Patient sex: M
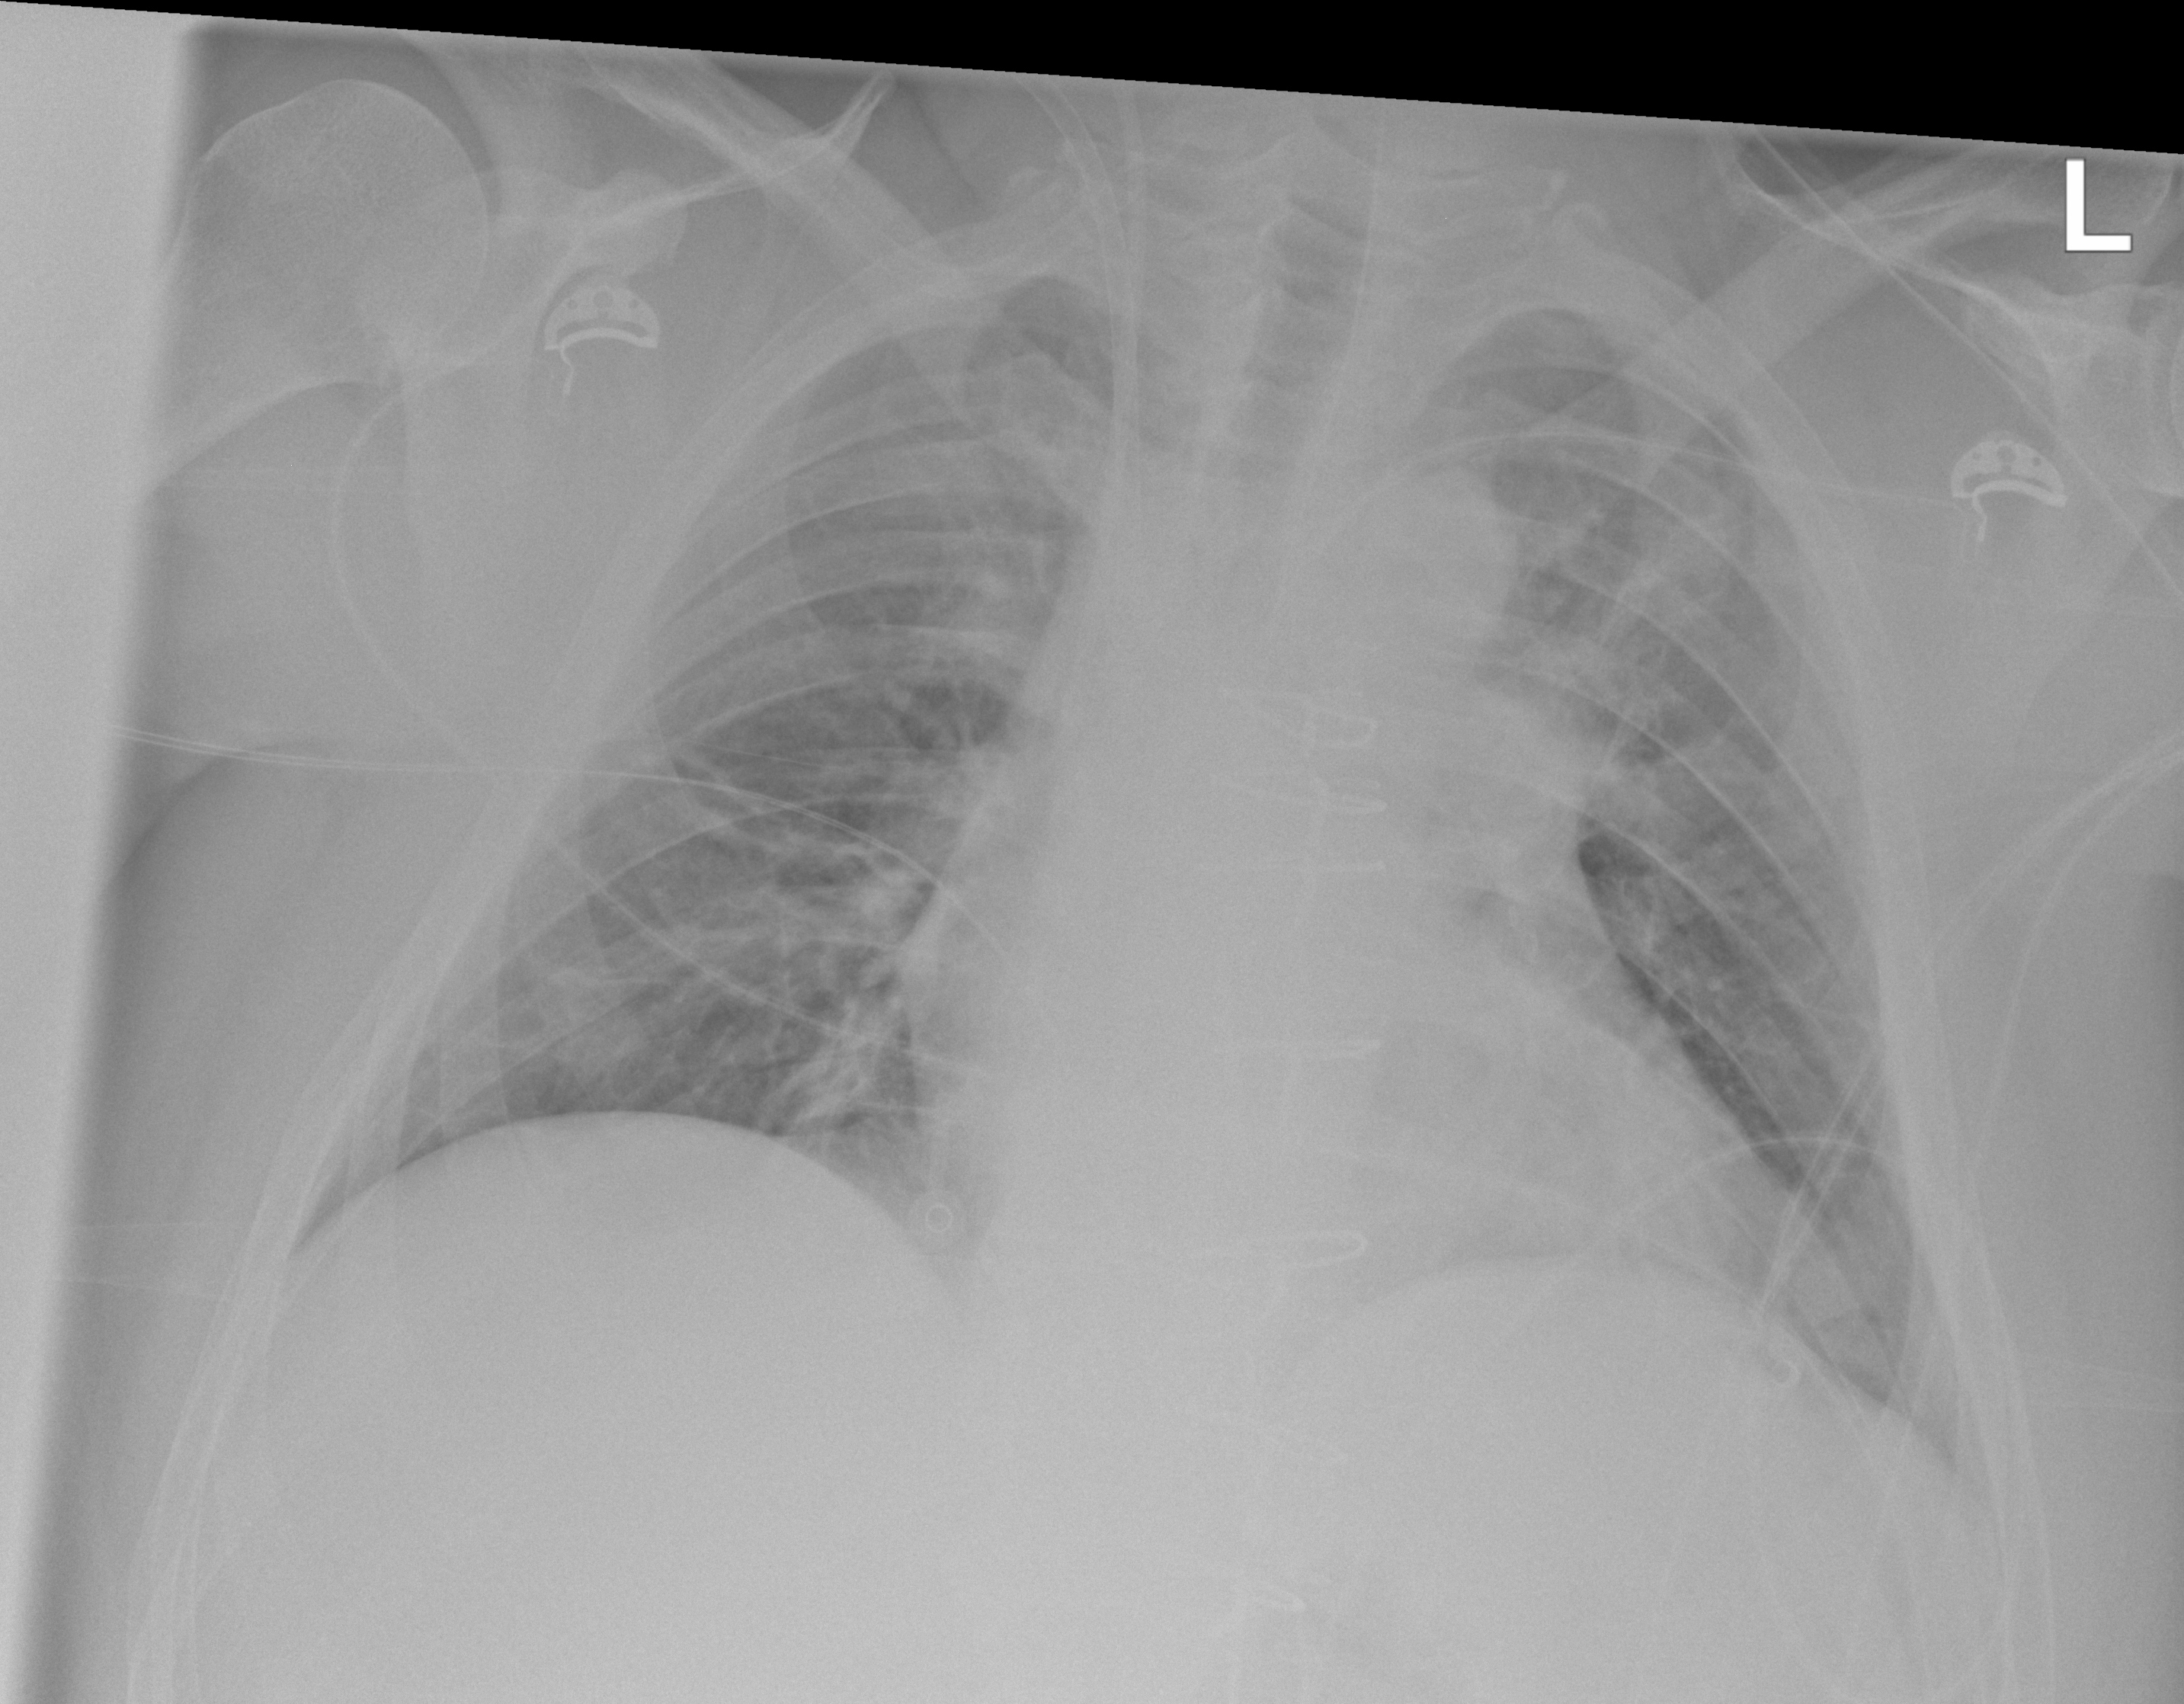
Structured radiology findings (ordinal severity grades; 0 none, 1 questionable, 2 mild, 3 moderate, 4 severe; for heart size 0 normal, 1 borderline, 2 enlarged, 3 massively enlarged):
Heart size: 1
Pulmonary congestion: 2
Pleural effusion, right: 0
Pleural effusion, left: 0
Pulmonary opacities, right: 2
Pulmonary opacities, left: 2
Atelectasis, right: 2
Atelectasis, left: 0